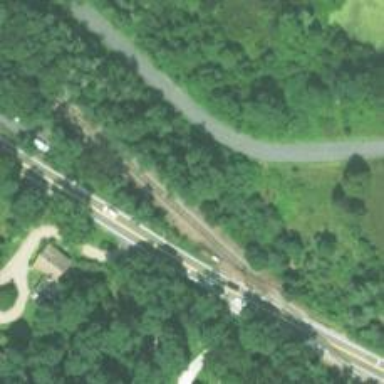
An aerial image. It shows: Abandoned railway siding.